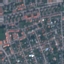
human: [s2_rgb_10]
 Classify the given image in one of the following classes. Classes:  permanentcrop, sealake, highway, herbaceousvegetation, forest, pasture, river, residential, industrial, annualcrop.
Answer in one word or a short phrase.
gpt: Residential